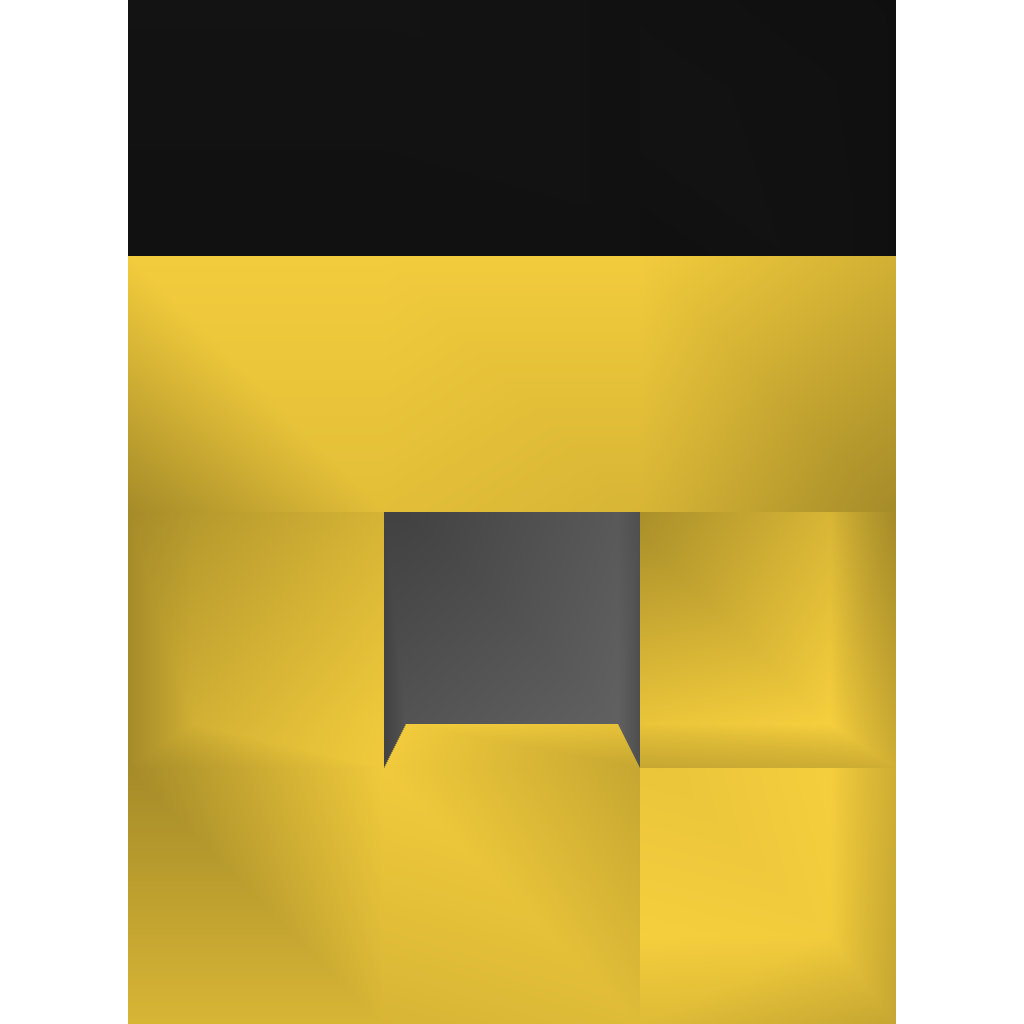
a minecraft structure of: Far range cannon